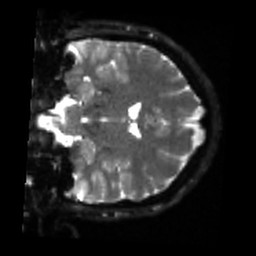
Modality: sbref
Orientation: coronal
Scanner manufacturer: siemens
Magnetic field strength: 3 T
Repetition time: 4 s
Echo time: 0.0594 s